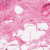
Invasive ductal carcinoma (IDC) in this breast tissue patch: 0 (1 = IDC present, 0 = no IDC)